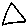
Label: triangle